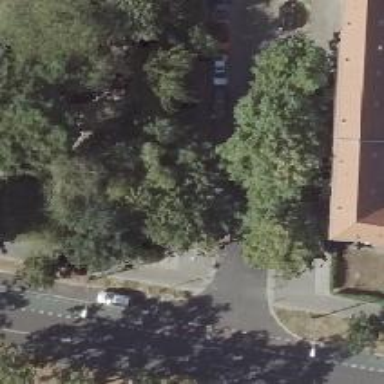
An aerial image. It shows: Sidewalk along the footway.